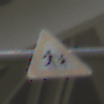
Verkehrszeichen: KinderLinks
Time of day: Midday
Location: Outdoor (Urban)
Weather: Overcast
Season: NotSpecified
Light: Natural